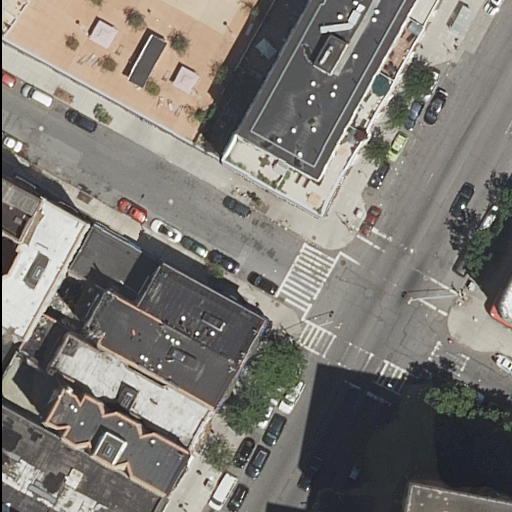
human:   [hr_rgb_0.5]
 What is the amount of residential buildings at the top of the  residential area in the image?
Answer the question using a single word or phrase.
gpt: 11

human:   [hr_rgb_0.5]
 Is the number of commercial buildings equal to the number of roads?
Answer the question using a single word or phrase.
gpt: no

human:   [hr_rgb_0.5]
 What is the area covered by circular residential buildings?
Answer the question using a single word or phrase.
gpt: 0m2

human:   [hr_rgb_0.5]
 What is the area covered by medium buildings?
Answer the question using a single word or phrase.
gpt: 2054m2

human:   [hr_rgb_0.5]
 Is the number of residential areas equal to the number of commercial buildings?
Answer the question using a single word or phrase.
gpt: no

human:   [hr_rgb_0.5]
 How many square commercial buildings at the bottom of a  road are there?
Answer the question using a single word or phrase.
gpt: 0

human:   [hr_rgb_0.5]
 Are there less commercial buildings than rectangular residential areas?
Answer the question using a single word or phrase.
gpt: no

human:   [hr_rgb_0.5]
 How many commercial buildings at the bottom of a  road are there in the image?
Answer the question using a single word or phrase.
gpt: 0

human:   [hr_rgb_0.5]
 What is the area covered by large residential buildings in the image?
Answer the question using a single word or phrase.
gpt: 5649m2

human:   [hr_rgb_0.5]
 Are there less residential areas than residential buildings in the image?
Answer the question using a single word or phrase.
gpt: yes

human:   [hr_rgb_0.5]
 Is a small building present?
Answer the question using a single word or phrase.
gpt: yes

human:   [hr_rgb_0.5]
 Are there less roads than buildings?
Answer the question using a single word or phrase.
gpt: yes

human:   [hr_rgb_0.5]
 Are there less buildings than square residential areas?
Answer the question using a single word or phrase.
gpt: no

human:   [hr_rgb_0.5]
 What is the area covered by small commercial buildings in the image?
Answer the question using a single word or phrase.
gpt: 0m2

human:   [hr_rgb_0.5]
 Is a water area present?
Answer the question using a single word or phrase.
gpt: no

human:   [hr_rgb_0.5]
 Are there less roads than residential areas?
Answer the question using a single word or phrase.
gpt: no

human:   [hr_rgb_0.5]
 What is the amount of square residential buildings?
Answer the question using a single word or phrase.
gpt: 0

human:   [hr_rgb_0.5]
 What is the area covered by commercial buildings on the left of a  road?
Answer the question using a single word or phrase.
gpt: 0m2

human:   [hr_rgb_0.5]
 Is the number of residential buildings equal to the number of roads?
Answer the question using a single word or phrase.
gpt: no

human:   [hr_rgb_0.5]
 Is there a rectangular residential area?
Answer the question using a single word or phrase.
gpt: no

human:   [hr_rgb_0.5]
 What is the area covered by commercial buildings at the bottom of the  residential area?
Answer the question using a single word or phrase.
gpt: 0m2

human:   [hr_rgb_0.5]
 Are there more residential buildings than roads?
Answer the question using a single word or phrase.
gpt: yes

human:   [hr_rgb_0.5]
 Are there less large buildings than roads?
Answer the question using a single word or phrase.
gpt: yes

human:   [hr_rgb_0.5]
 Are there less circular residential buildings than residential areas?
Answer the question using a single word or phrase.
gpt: yes

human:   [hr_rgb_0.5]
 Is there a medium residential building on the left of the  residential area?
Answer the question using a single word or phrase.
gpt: yes

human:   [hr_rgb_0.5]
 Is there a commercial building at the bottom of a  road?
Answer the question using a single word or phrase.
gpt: no

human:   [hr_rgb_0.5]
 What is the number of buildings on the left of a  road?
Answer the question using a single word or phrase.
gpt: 8

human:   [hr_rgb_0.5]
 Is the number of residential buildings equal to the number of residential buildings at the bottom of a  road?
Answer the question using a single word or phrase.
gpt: no

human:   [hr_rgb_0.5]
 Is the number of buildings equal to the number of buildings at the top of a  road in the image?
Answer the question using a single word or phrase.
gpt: no

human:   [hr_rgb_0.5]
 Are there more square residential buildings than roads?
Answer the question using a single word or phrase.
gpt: no

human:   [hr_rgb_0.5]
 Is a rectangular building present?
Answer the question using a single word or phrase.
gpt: yes

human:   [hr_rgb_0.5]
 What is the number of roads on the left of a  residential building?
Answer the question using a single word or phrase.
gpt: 3

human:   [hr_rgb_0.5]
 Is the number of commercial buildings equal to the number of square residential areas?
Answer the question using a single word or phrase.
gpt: yes

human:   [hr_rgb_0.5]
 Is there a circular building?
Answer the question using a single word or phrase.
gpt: no

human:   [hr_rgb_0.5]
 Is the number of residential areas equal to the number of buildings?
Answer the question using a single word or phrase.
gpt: no

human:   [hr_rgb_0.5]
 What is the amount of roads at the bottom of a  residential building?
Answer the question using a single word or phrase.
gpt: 3